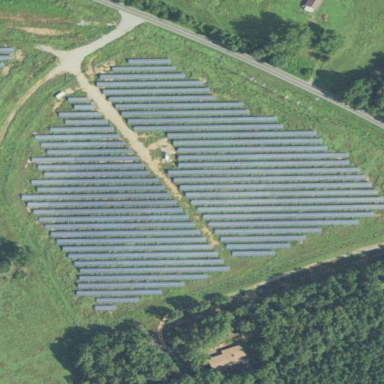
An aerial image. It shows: Solar power plant using photovoltaic technology.